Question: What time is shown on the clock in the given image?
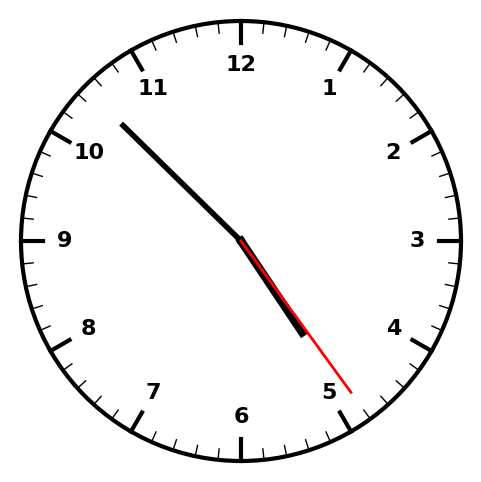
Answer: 04:52:24